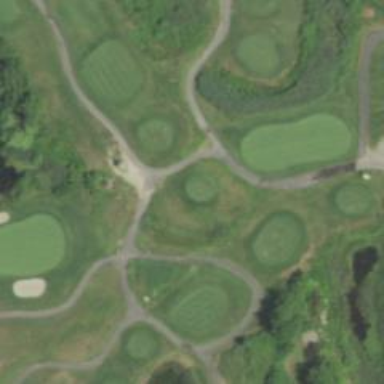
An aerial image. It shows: Path for both road and golf.